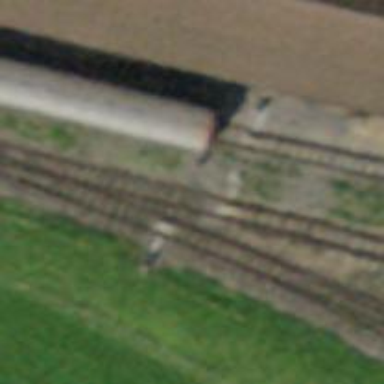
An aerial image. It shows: Railway switch.